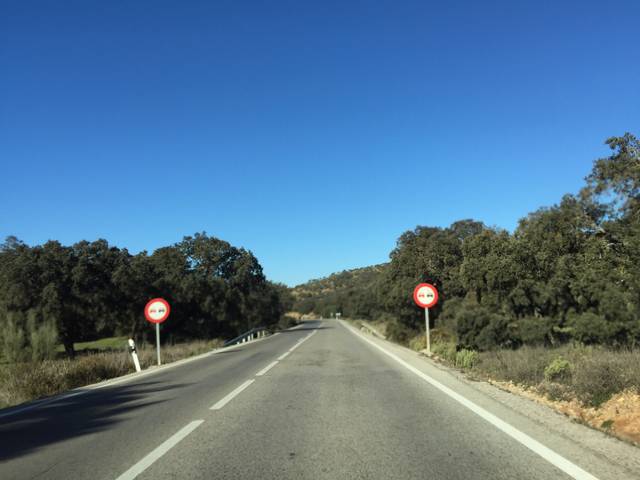
Region: Spain
Coordinates: 36.831, -5.082